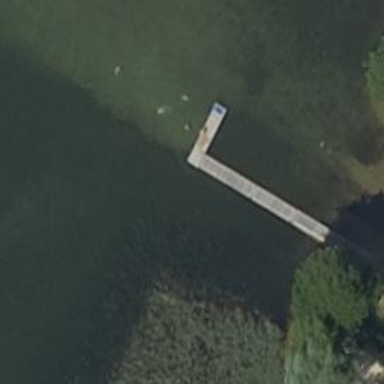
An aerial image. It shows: Man-made pier.